Question: '''
grammar Hello;
prog: stat+ EOF;
stat: expr NEWLINE # printExpr
| ID '=' expr NEWLINE # assign
| NEWLINE # blank
| STRING NEWLINE # string
;
expr: expr (MUL|DIV) expr # opExpr
| expr (ADD|SUB) expr # opExpr
| expr AND expr # andExpr
| INT # int
| ID # id
| '(' expr ')' # parens
;
MUL: '*';
DIV: '/';
ADD: '+';
SUB: '-';
ID: [a-zA-Z]+[0-9a-zA-Z]*;
NEWLINE : [
] ;
INT : [0-9]+ ;
AND : '&';
WS : [
]+ -> skip;
CM : '//' ~[
]* -> skip;'
'''
Can someone explain to me what is wrong with my code? This is my error :

Your help will be appreciated !
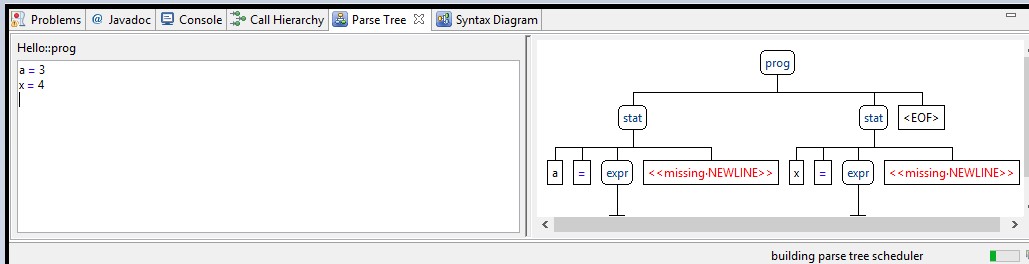
Answer: The problem is in these lexer rules:
'''
NEWLINE : [
] ;
WS : [
]+ -> skip;
'''
When the lexer finds a '
' in the input string, it will try to match the rules, and both will match. However, 'WS' will match the entire '
', producing one 'WS' token, and 'NEWLINE' will match '
' then '
', producing two 'NEWLINE' tokens.
In this scenario, Antlr always chooses the longest match, in your case it will produce 'WS'. If you look at your lexer output for 'a = 3
x = 4
', the generated tokens will be:
'''
ID WS '=' WS INT WS ID WS '=' WS INT WS
a = 3
x = 4
'''
But what you're looking for is:
'''
ID WS '=' WS INT NEWLINE ID WS '=' WS INT NEWLINE
a = 3
x = 4
'''
---
Your grammar seems to be written entirely expecting all the line breaks to generate 'NEWLINE' tokens, so I suggest changing the 'WS' rule to:
'''
WS: [ ]+ -> skip;
'''